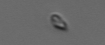
Label: nanoplankton_mix